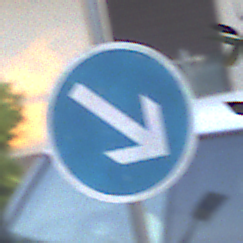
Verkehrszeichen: VorgeschriebeneVorbeifahrtRechts
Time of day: SunriseSunset
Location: Outdoor (Urban)
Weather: Clear
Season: NotSpecified
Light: Natural